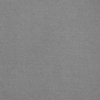
Label: dusty